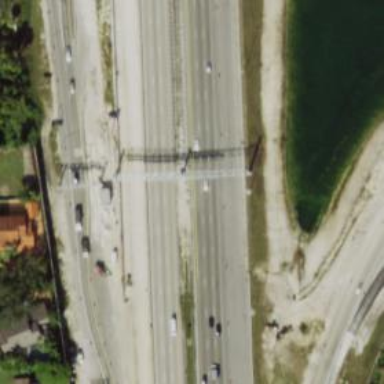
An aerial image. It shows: Toll gantry on the road.